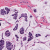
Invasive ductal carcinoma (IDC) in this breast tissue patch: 1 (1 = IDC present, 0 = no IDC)